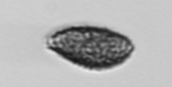
Label: Pseudochattonella_farcimen